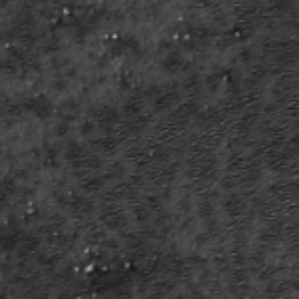
Label: frost